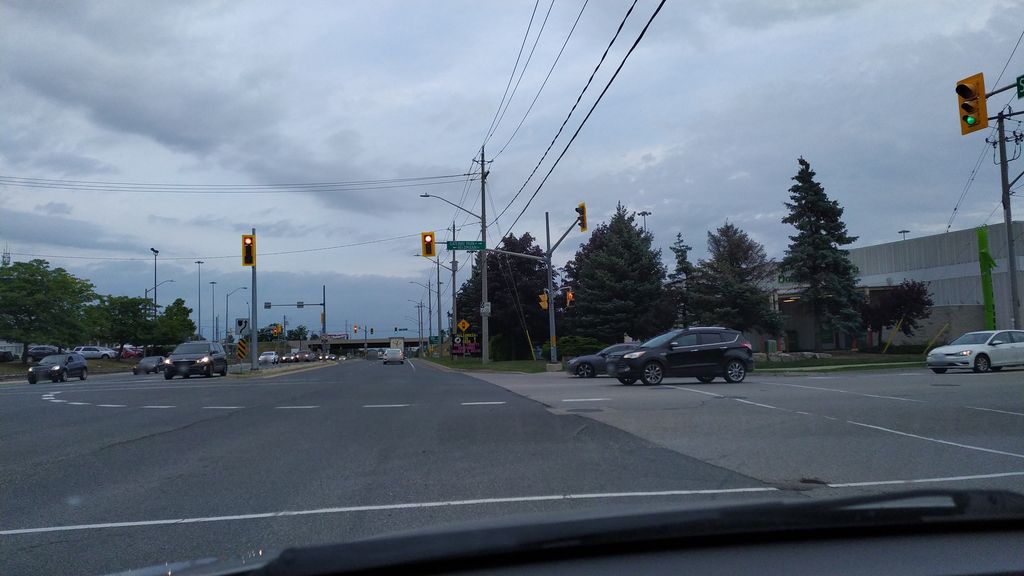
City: kitchener-waterloo